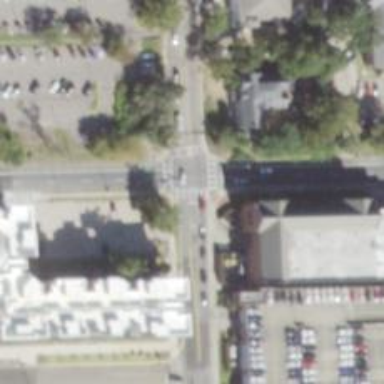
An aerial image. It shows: Marked crossing on footway.